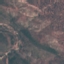
Land use / land cover class: HerbaceousVegetation